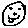
Label: smiley face